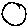
Label: circle